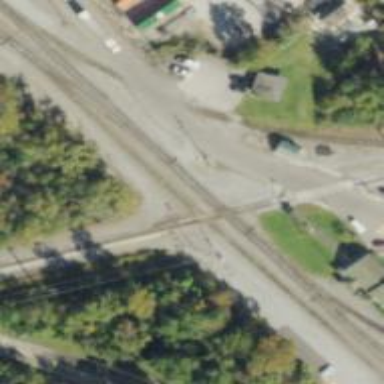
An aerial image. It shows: Railway track.